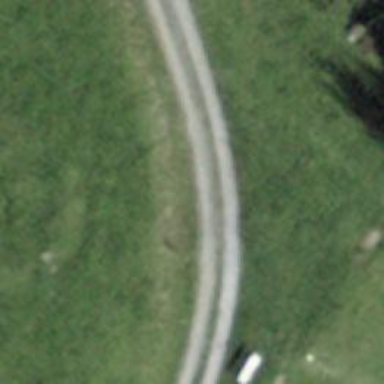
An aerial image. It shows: Guidepost providing information.